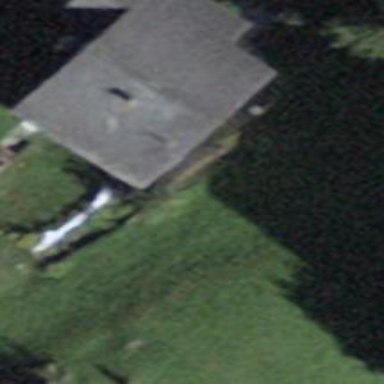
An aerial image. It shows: Building with tile roof.